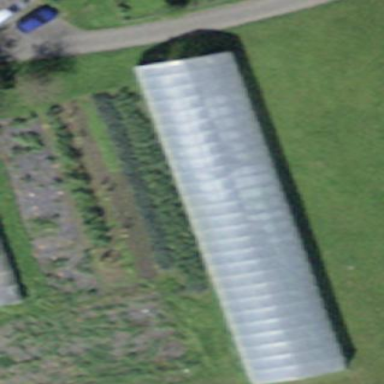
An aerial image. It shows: Greenhouse.